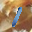
Label: 1